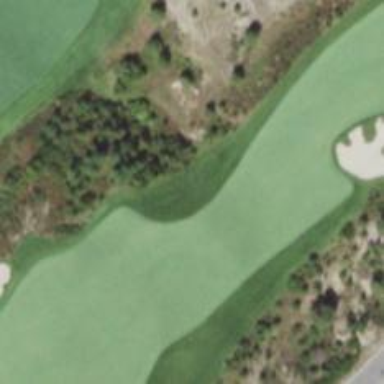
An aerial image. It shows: View of golf hole.